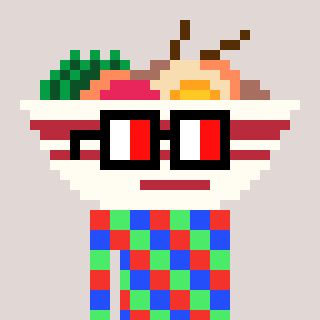
a pixel art character with square glasses with black frames and red eyes, a noodles-shaped head and a red-colored body on a warm background